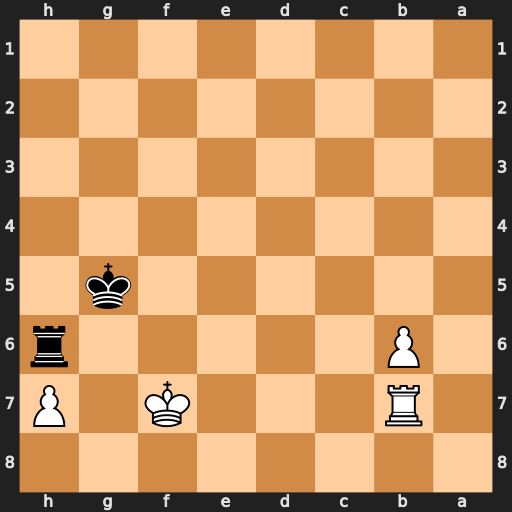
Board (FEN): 8/1R3K1P/1P5r/6k1/8/8/8/8
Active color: b
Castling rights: -
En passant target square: -
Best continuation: Rxh7+ Ke6 Rxb7 Kd6 Rxb6+